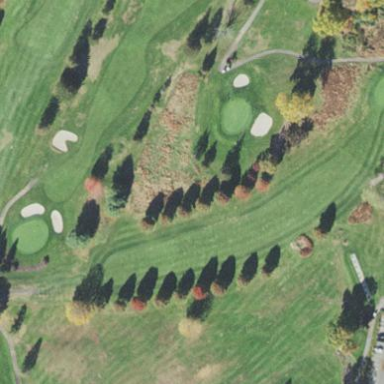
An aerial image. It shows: Golf fairway surrounded by grass.